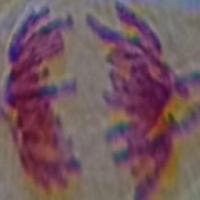
Label: anaphase